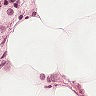
Metastatic tissue present: no